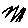
Label: zigzag